Question: Hi I am using a jquery modal pop up. See picture below.

However, the problem is, I need to edit the width.
So I typed in the css file, after checking and verifying with firebug,
'''
element.style
{
width: 700px !important;
}
'''
But it does not work. ANy ideas as how to override the jquery css.
Some say the need to edit the css using javascript, making objects and stuff. But I'm not so sure about that.
Any help is appreciated.
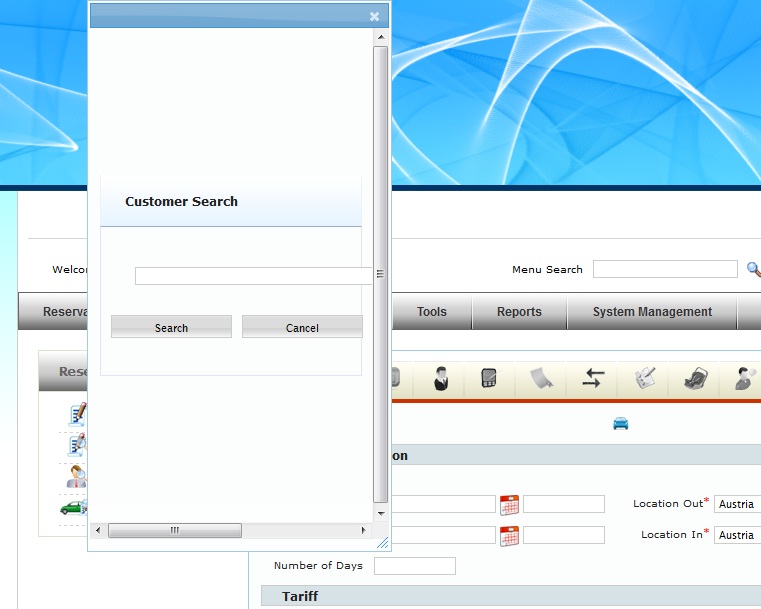
Answer: 'element.style' in Firebug is the style applied to the element, for exemple
'''
<span style="padding: 10px;">My text</span>
'''
'element.style' will have
'''
element.style
{
padding: 10px;
}
'''
to override, the best way is to cleat the 'style' attribute, append a 'class' name and write the CSS you need.
---
Regarding your modal problem, if you are using <URL> component, why don't you set the width programmatically, like:
'''
$( ".selector" ).dialog({ width: 460, maxWidth: 460, minWidth: 460 });
'''